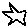
Label: star